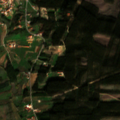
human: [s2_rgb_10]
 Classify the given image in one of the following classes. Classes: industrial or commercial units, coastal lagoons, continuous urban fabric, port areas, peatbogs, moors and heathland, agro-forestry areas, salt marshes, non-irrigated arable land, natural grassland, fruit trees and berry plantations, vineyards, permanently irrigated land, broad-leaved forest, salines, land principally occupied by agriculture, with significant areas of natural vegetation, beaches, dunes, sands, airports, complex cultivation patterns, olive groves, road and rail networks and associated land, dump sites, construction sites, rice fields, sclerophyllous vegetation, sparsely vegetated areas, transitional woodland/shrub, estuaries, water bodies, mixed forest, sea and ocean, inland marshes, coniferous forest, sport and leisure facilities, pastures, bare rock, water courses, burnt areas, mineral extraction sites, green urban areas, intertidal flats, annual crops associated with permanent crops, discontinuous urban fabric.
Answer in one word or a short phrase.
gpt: discontinuous urban fabric, fruit trees and berry plantations, complex cultivation patterns, broad-leaved forest